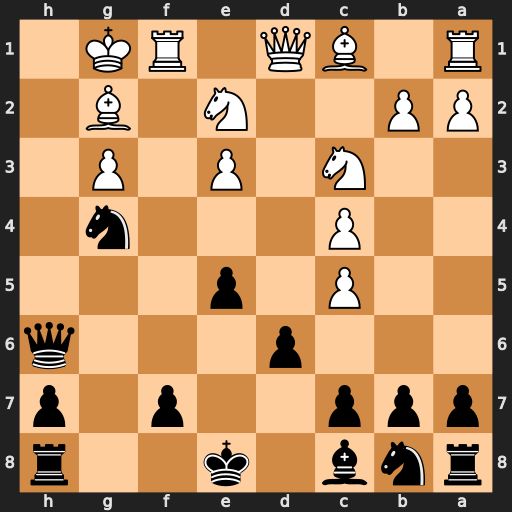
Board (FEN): rnb1k2r/ppp2p1p/3p3q/2P1p3/2P3n1/2N1P1P1/PP2N1B1/R1BQ1RK1
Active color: b
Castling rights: kq
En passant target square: -
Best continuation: Qh2#